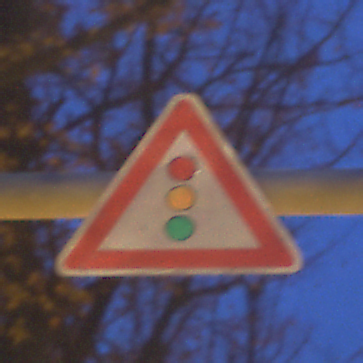
Verkehrszeichen: Lichtzeichenanlage
Umgebung: Outdoor, Urban
Tageszeit: Night
Wetter: Clear
Licht: Artificial
Jahreszeit: NotSpecified
Kontrast: HighContrast